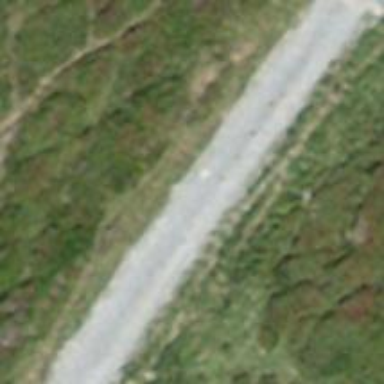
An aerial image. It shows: Gravel track categorized as grade2 with downhill piste type.